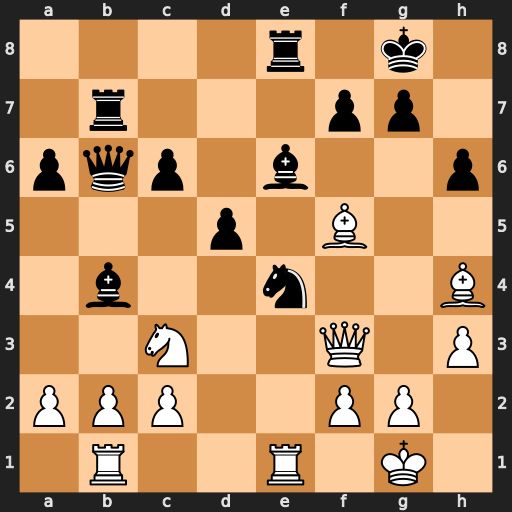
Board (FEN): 4r1k1/1r3pp1/pqp1b2p/3p1B2/1b2n2B/2N2Q1P/PPP2PP1/1R2R1K1
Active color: w
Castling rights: -
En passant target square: -
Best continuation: Nxe4 dxe4 Rxe4